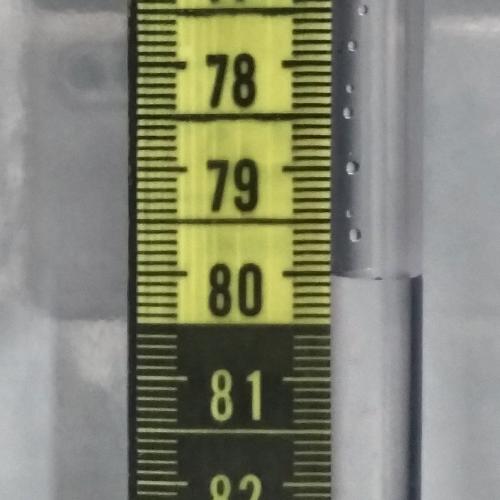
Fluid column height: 80.0 cm